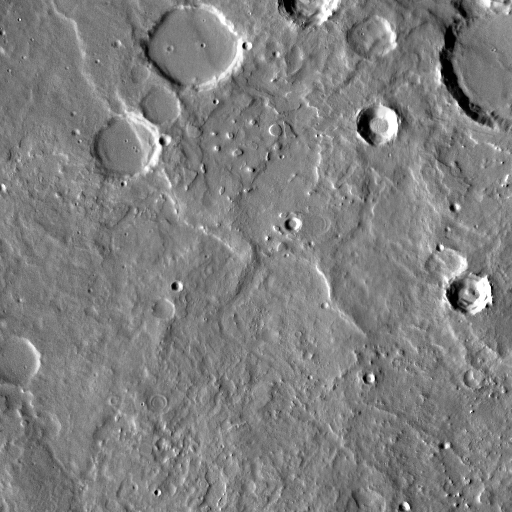
Crater classes present: Background, Other, Buried, Secondary